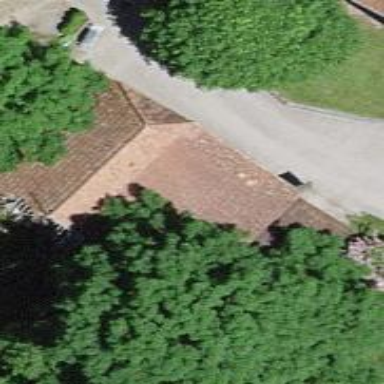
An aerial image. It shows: Rural barn.